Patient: sex M, age 74
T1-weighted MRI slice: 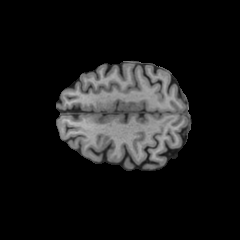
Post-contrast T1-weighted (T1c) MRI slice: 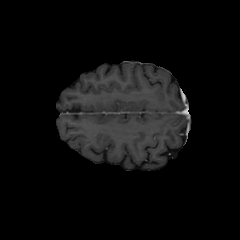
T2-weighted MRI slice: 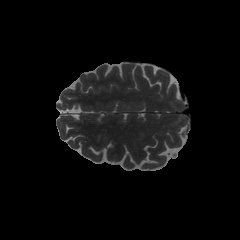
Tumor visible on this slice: no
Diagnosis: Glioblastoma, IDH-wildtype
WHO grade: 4